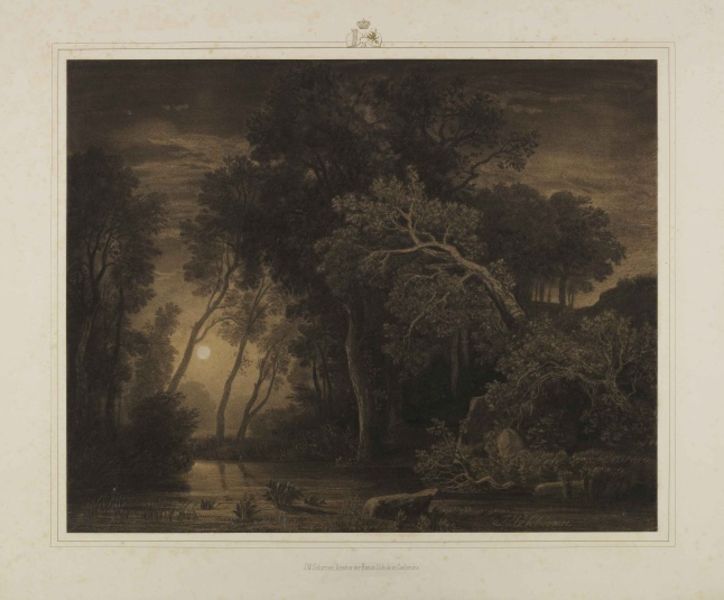
Titel: Flußlandschaft mit aufgehendem Mond
Künstler: Johann Wilhelm Schirmer
Standort: Karlsruhe
Institution: Staatliche Kunsthalle Karlsruhe
Schlagwörter: baum, berg, blätter, dunkel, felsen, gemälde, himmel, laub, schatten, wasser, weiß, wolken, aquarell, baumstämme, bäume, fluss, gelb, grün, landschaft, see, teich, ufer, äste, abend, braun, grau, hell, licht, nacht, schwarz, zeichnung, gras, wolke, mensch, rahmen, stein, steine, bild, ast, bach, baumstamm, dämmerung, hügel, natur, spiegelung, stamm, wind, busch, büsche, gebüsch, gewässer, sonne, dunkelheit, blatt, pflanzen, krone, schräg, traurig, wald, nachthimmel, bewölkt, ruhig, schrift, ruhe, düster, fels, hang, grafik, graphik, nebel, sonnenuntergang, idylle, sepia, stille, böschung, romantik, stimmung, grass, mondlicht, leuchten, mond, wasserlauf, moos, acryl, druck, druckgraphik, mondschein, druckgrafik, monogramm, radierung, stich, text, laubbaum, sumpf, trüb, wappen, tümpel, dickicht, felse, laubbäume, urwald, eiche, zwielicht, postkarte, filigran, kupferstich, buam, krumm, vollmond, corot, mod, passepartout, trist, mondaufgang, mondnacht, llandschaft, mondlandschaft, bäme, bääume, atmosphärisch, ond, beklemmend, mysthisch, vollmand, nachtstimmung, nebel in mondschein, :>